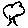
Label: tree